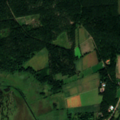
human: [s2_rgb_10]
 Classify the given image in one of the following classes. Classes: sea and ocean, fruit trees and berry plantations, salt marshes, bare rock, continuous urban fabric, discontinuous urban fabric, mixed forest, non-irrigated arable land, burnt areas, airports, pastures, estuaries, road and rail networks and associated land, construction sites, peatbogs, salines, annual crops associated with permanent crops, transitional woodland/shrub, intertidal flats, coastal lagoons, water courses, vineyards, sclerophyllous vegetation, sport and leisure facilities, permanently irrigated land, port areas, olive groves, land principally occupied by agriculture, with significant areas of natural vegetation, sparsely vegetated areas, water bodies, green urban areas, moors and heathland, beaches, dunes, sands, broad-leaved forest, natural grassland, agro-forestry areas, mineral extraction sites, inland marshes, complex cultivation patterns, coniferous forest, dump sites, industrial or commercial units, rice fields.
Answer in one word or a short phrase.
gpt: non-irrigated arable land, land principally occupied by agriculture, with significant areas of natural vegetation, coniferous forest, mixed forest, salt marshes